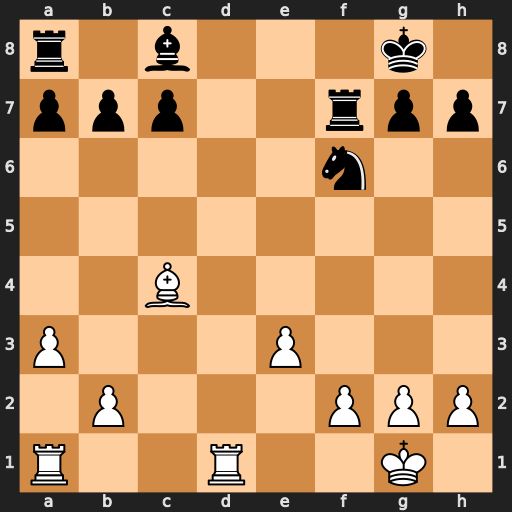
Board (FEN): r1b3k1/ppp2rpp/5n2/8/2B5/P3P3/1P3PPP/R2R2K1
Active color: w
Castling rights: -
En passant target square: -
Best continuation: Rd8+ Ne8 Rxe8#